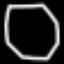
Label: octagon